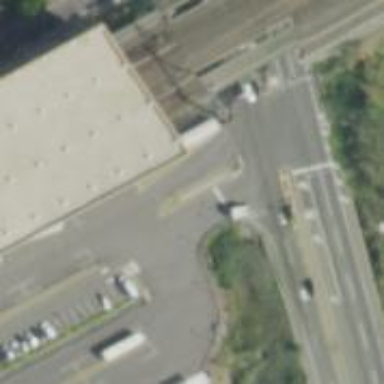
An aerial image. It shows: Junction on the railway.